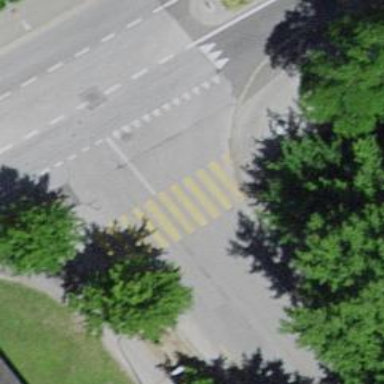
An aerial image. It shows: Marked road crossing.